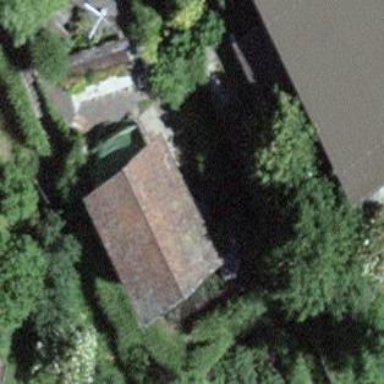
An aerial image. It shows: Barn.